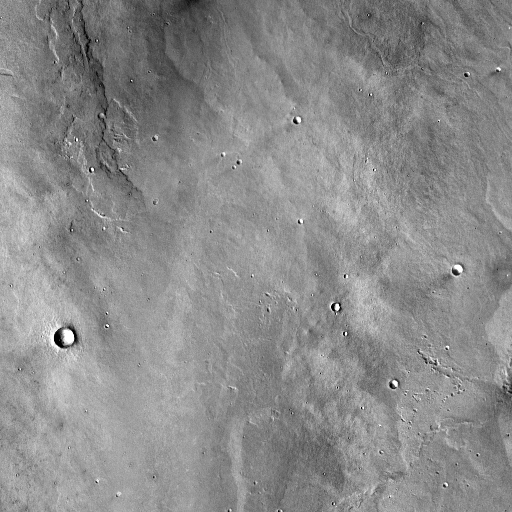
Crater classes present: Background, Other